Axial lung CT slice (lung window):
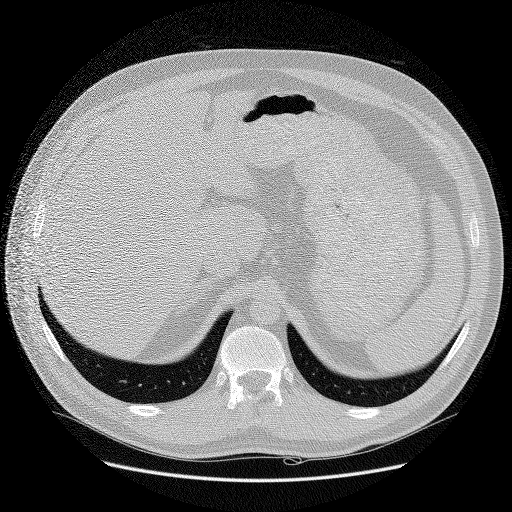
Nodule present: no